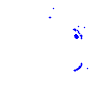
Particle: pion